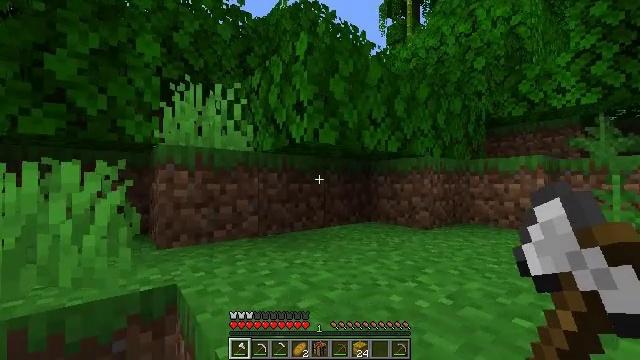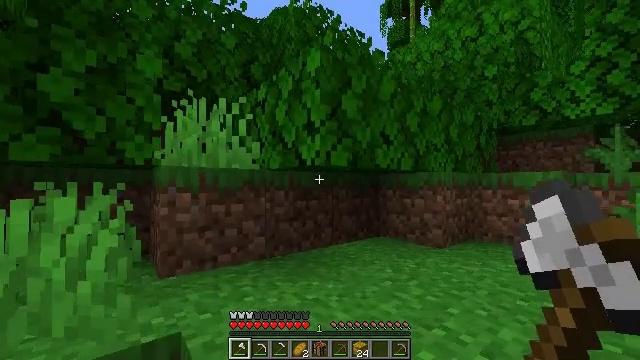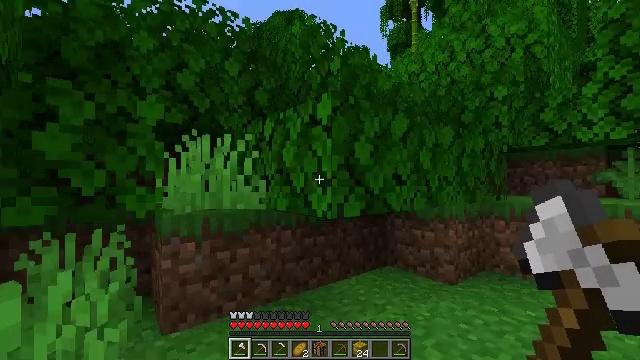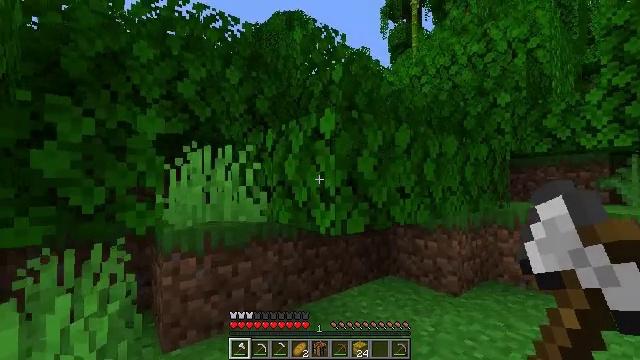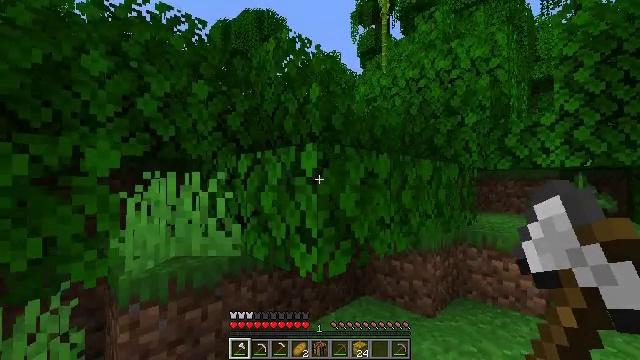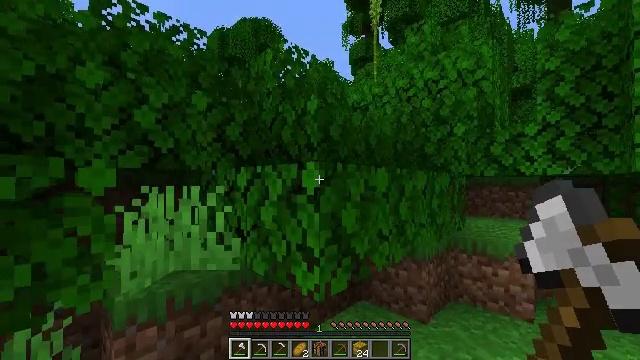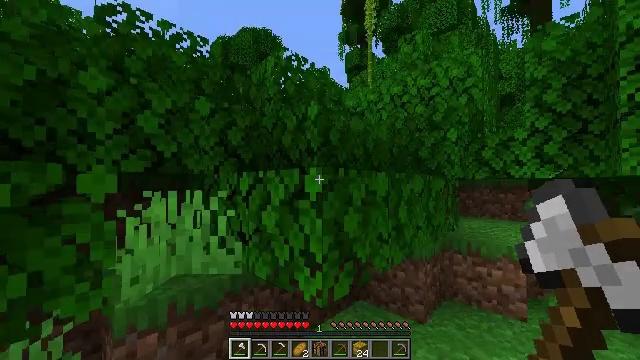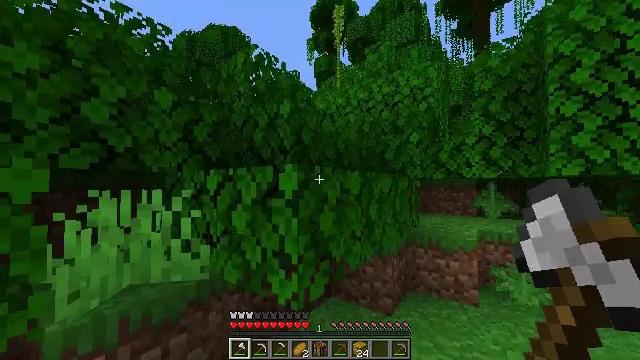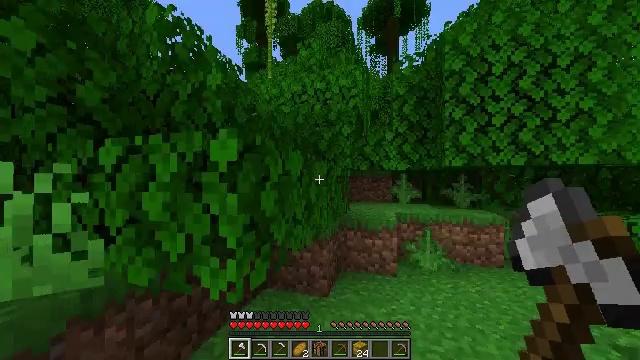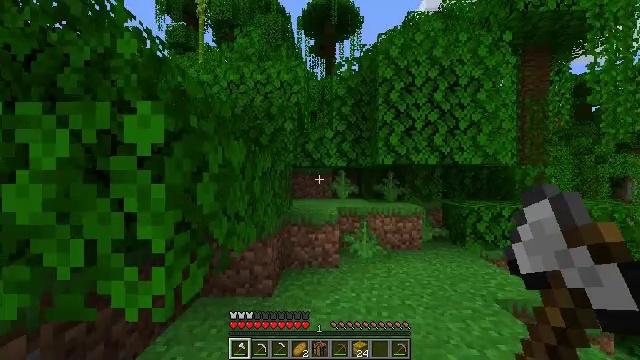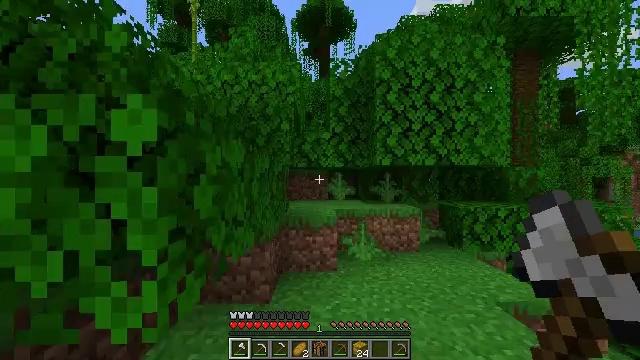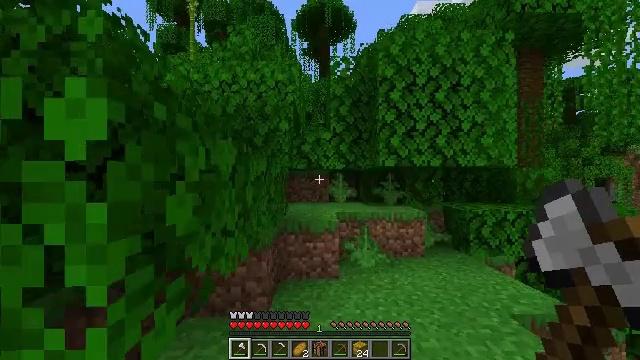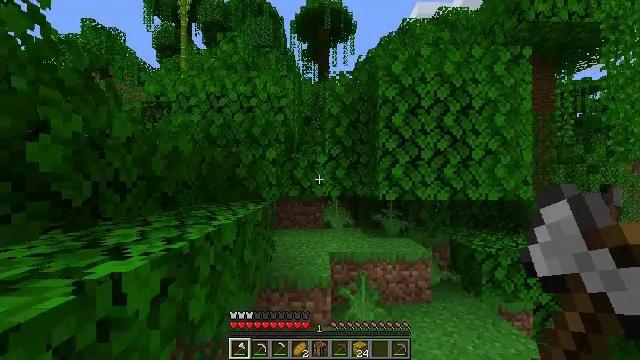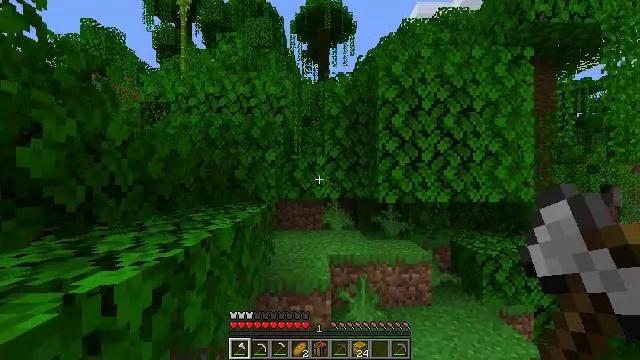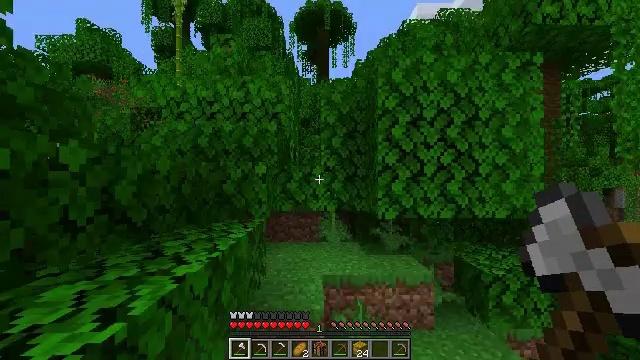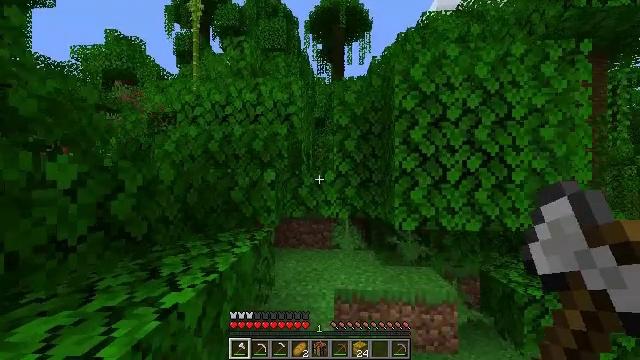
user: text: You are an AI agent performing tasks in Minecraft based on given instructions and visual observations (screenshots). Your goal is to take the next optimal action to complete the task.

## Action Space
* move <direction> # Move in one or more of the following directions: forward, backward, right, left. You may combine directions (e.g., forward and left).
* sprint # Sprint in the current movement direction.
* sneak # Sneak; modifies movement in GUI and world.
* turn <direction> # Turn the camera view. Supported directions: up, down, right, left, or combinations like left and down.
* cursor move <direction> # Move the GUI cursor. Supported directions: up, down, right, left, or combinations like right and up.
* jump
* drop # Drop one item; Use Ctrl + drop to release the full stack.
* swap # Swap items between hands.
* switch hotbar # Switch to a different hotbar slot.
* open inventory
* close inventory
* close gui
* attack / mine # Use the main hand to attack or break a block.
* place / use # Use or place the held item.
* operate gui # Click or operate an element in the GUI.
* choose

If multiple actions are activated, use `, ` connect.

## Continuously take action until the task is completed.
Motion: motion action
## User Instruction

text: Attack the ground to gather fern.
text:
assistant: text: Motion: move forward, sprint, jump
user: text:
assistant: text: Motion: move forward, sprint, jump
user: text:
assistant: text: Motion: move forward, sprint, jump
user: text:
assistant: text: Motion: move forward, sprint, turn right, jump
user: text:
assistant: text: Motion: move forward, sprint, turn right, jump
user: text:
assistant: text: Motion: move forward, sprint, jump
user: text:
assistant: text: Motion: move forward, sprint, turn right, jump
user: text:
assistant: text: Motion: move forward, sprint, turn right and down, jump
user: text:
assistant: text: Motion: move forward, sprint, turn right, jump
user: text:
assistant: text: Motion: move forward and move right, sprint, turn right, jump
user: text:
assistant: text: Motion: move forward and move right, sprint, jump
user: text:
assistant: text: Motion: move forward and move right, sprint, jump
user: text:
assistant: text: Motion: move forward and move right, sprint, jump
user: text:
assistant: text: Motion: move forward, sprint, jump
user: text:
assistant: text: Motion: move forward, sprint, turn left, jump
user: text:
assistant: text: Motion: move forward, sprint, turn left, jump
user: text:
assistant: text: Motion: move forward, sprint, turn left, jump
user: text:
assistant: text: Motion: move forward, sprint, jump
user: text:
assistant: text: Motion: move forward, sprint, jump
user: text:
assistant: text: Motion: move forward, sprint, jump
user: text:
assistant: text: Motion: move forward, sprint, turn left, jump
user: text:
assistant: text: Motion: move forward, sprint, turn left, jump
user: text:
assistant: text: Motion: move forward, sprint, turn left, jump
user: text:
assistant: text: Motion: move forward, sprint, turn left, jump
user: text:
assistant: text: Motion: move forward and move right, sprint, turn left, jump
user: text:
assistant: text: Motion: move forward and move right, sprint, turn left and down, jump
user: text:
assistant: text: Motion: move forward and move right, sprint, turn left and down, jump
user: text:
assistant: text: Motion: move forward and move right, sprint, turn left, jump
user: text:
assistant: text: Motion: move forward and move right, sprint, turn left, jump
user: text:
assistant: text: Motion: move forward and move right, sprint, turn left, jump